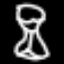
Label: hourglass